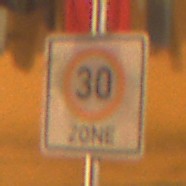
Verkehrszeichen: BeginnZone30
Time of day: Night
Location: Outdoor (Urban)
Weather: Clear
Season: NotSpecified
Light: Artificial